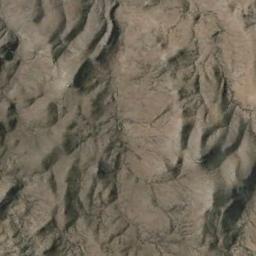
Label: mountain